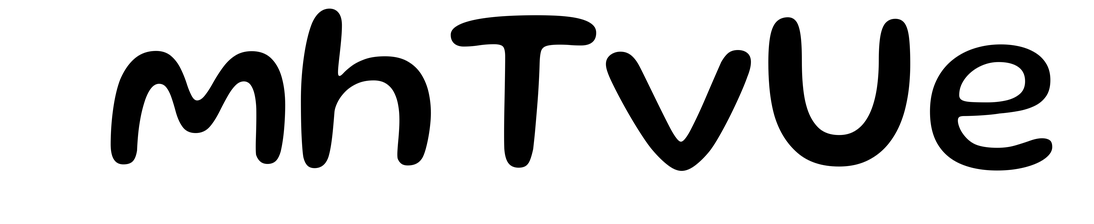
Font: Gluten_Regular